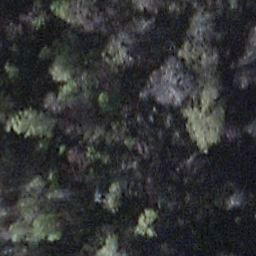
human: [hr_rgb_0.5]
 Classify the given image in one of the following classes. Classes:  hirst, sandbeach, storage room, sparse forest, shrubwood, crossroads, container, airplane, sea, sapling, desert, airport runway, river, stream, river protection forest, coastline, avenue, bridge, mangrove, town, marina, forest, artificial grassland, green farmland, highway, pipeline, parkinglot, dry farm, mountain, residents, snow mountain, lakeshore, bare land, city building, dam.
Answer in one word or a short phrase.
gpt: shrubwood